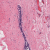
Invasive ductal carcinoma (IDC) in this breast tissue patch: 0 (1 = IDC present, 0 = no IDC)